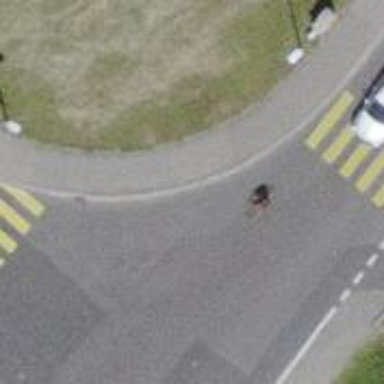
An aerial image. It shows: Tertiary road with asphalt surface leading to roundabout junction.